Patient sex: F
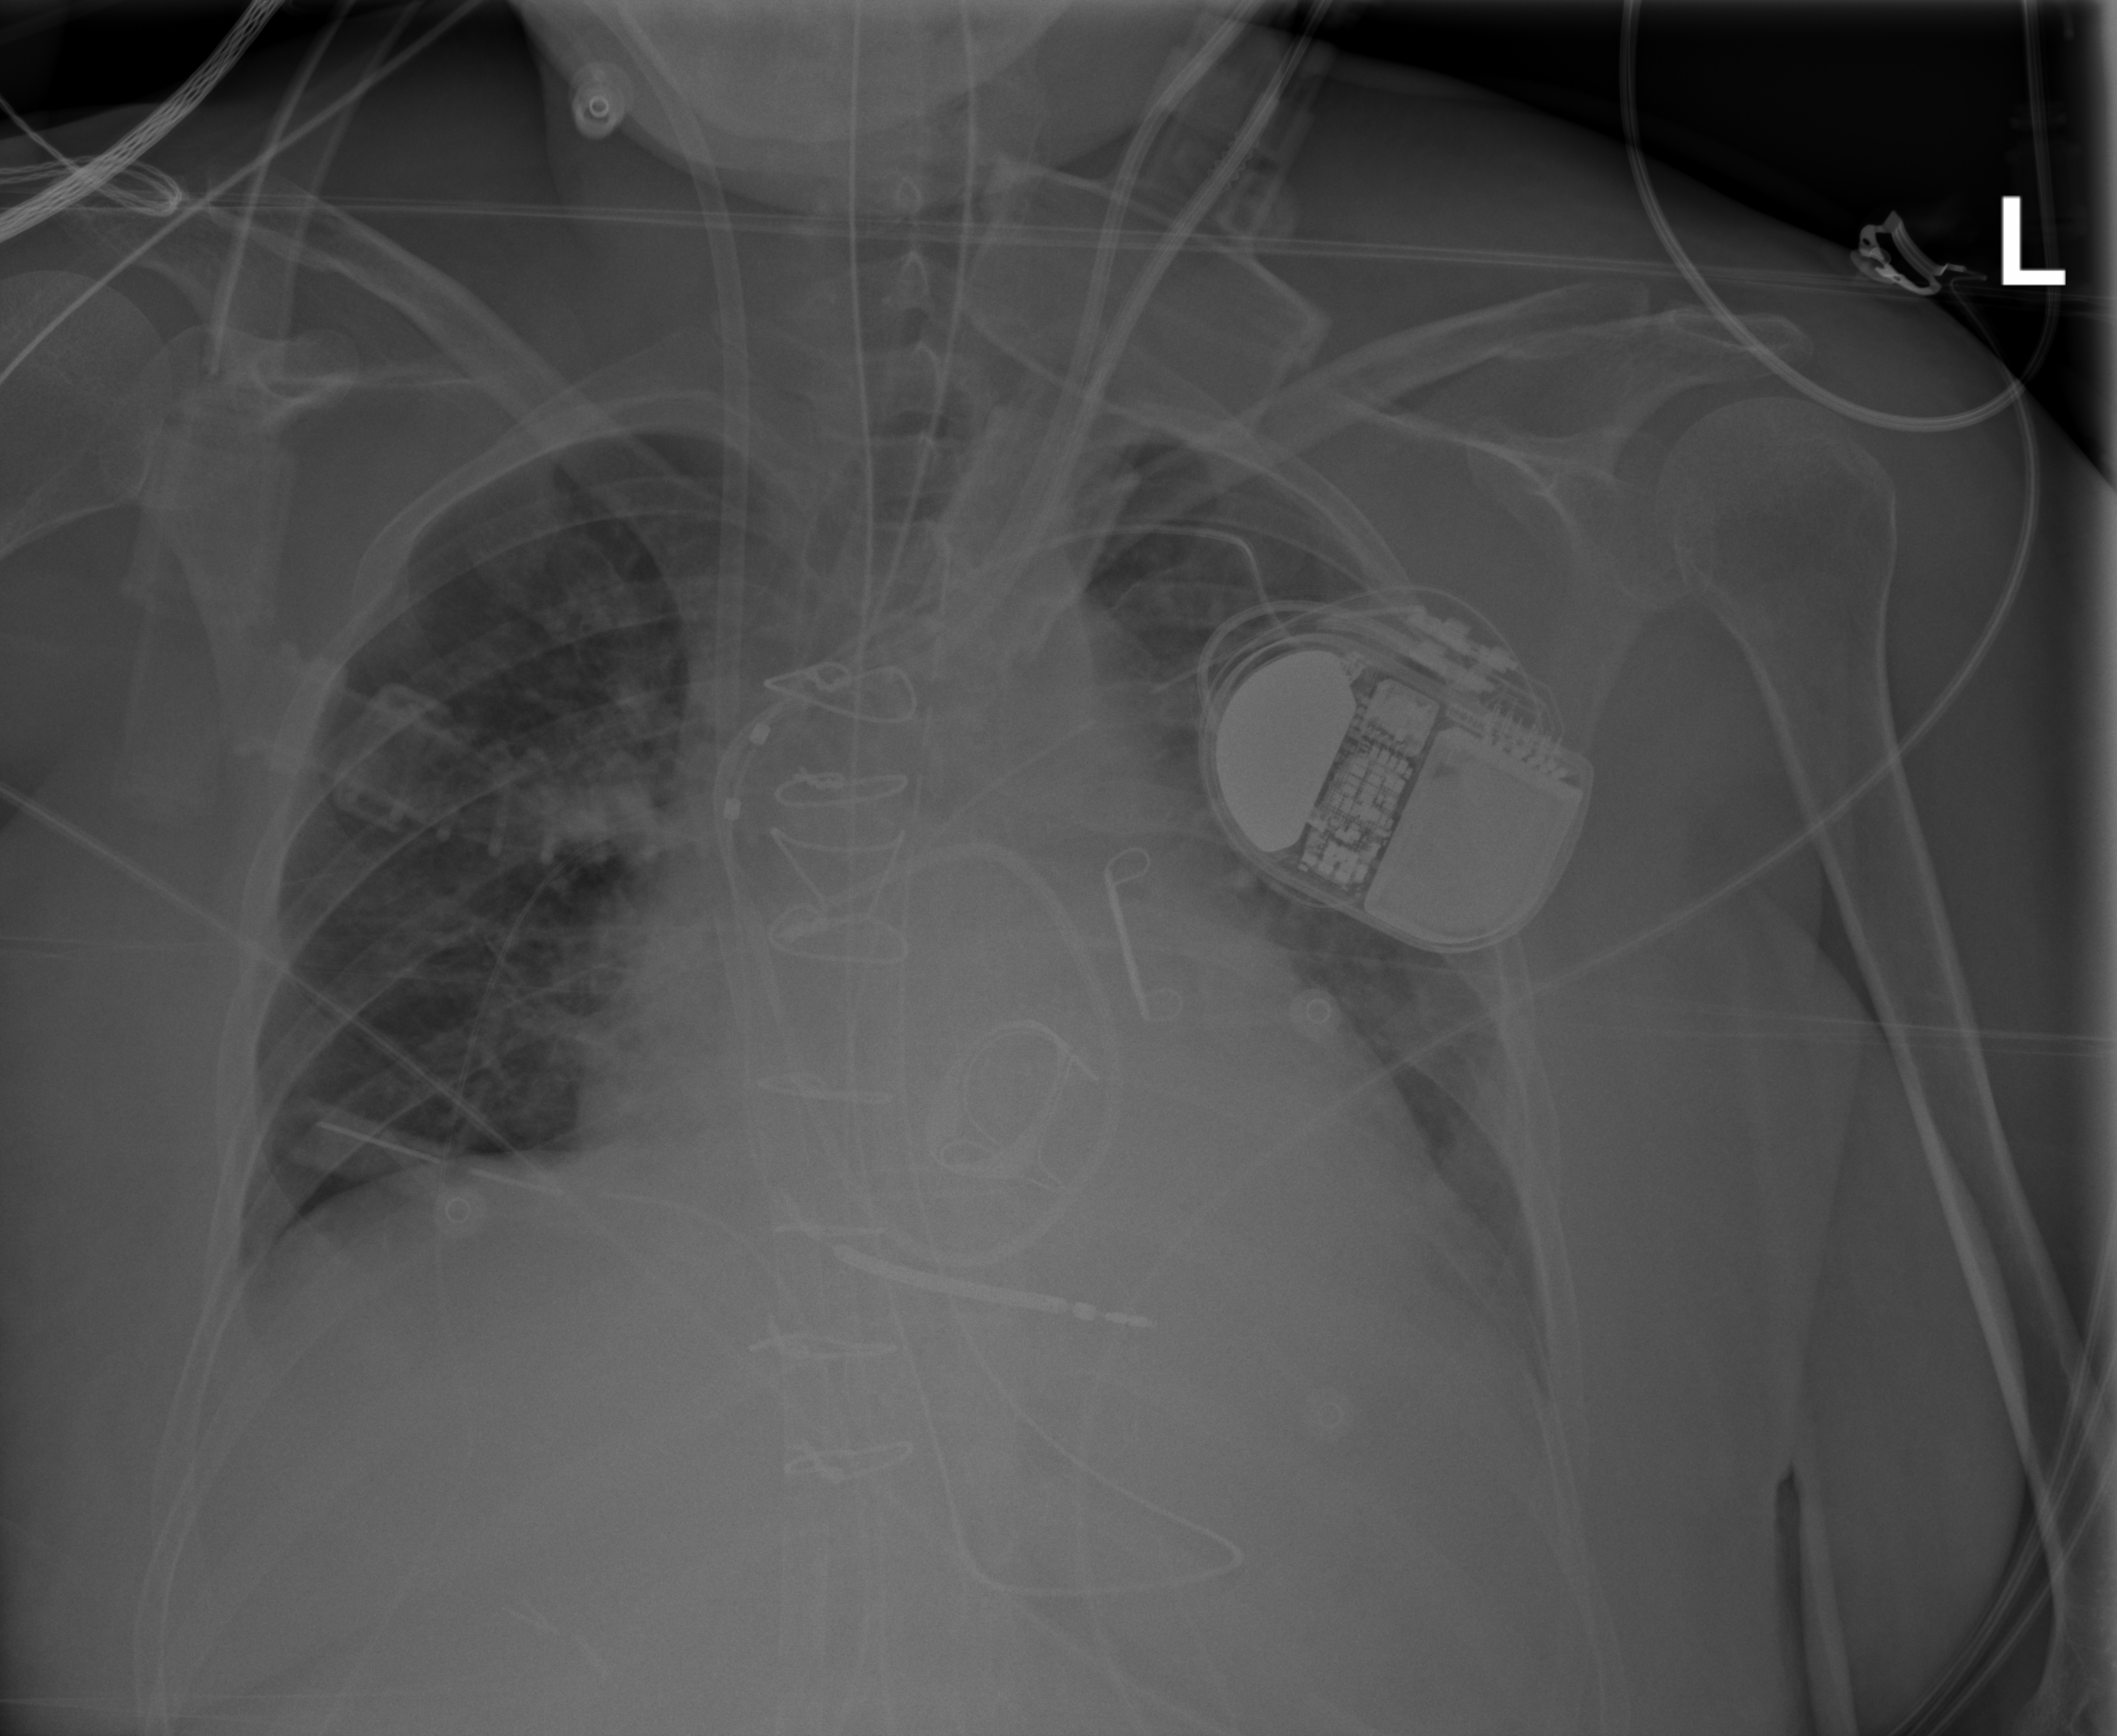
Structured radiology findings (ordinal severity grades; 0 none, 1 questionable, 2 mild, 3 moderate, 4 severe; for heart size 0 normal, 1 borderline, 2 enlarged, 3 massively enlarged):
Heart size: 2
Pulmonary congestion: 2
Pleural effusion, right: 0
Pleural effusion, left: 1
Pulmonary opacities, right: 2
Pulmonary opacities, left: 2
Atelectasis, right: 2
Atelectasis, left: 2